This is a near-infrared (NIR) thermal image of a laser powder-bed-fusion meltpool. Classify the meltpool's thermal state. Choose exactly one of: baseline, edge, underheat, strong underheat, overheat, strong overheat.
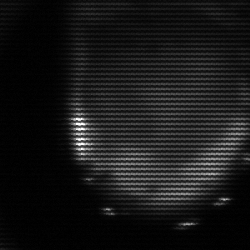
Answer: edge